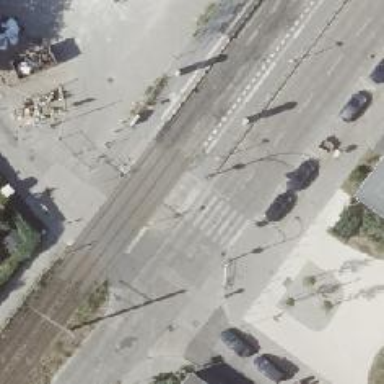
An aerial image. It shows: Marked crossing with zebra stripes on the road.